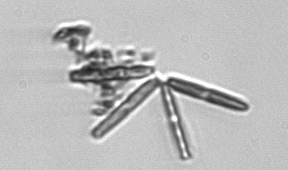
Label: Thalassionema